Question: There is this option in every portlet settings:

I want to create hook for this tab. Which JSP file do I have to override?
How can I add my custom field in this tab (like )?
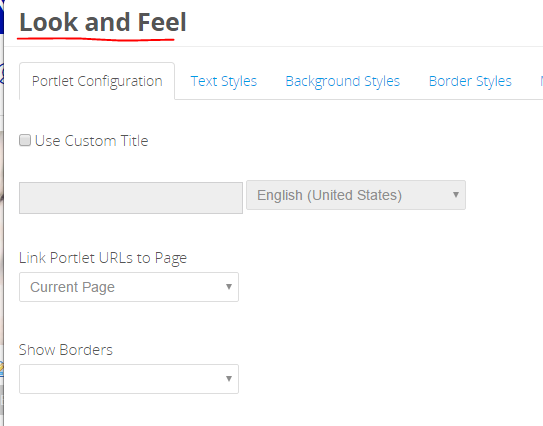
Answer: How to find such files:
1. Look into src/content/Language.properties for a term from your screen with high significance, e.g. Use Custom Title: ...
use-custom-title=Use Custom Title
...
2. Now search for a file that contains the key, in our case use-custom-title: portal-web/docroot/html/portlet/portlet_css/view.jsp
That is indeed the file you are looking for.